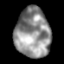
Tissue: lung
Cell type: Epithelial cells
Senescence score: 0.1976
Nuclear area (px): 1690
Mean DAPI intensity: 143.563